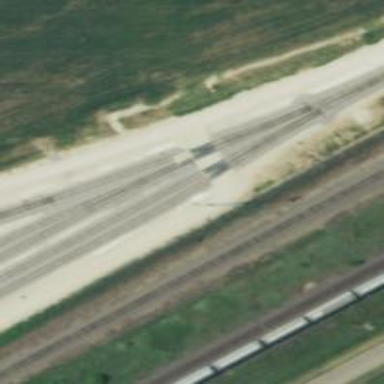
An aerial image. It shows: Rail spur service.